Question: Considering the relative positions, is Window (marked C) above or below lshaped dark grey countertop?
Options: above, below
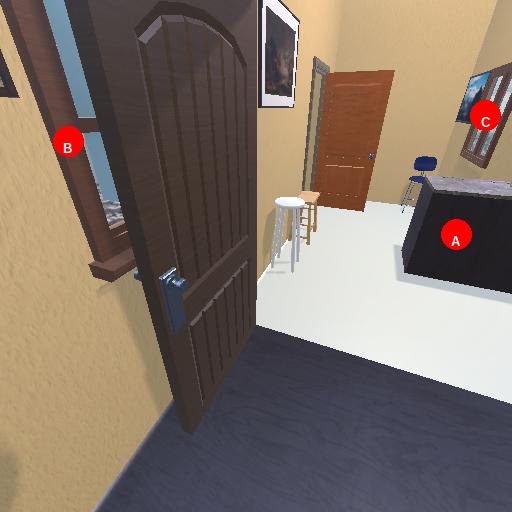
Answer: above